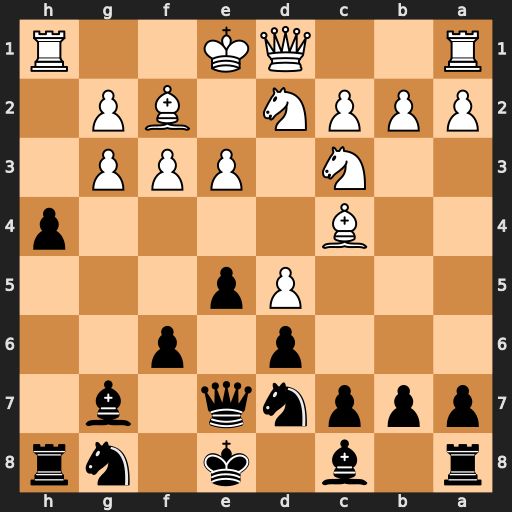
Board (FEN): r1b1k1nr/pppnq1b1/3p1p2/3Pp3/2B4p/2N1PPP1/PPPN1BP1/R2QK2R
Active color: b
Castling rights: KQkq
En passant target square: -
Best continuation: hxg3 Rxh8 gxf2+ Kxf2 Bxh8 Qh1 Bg7